Chest X-ray. View position: PA
Patient age: 31
Patient sex: M
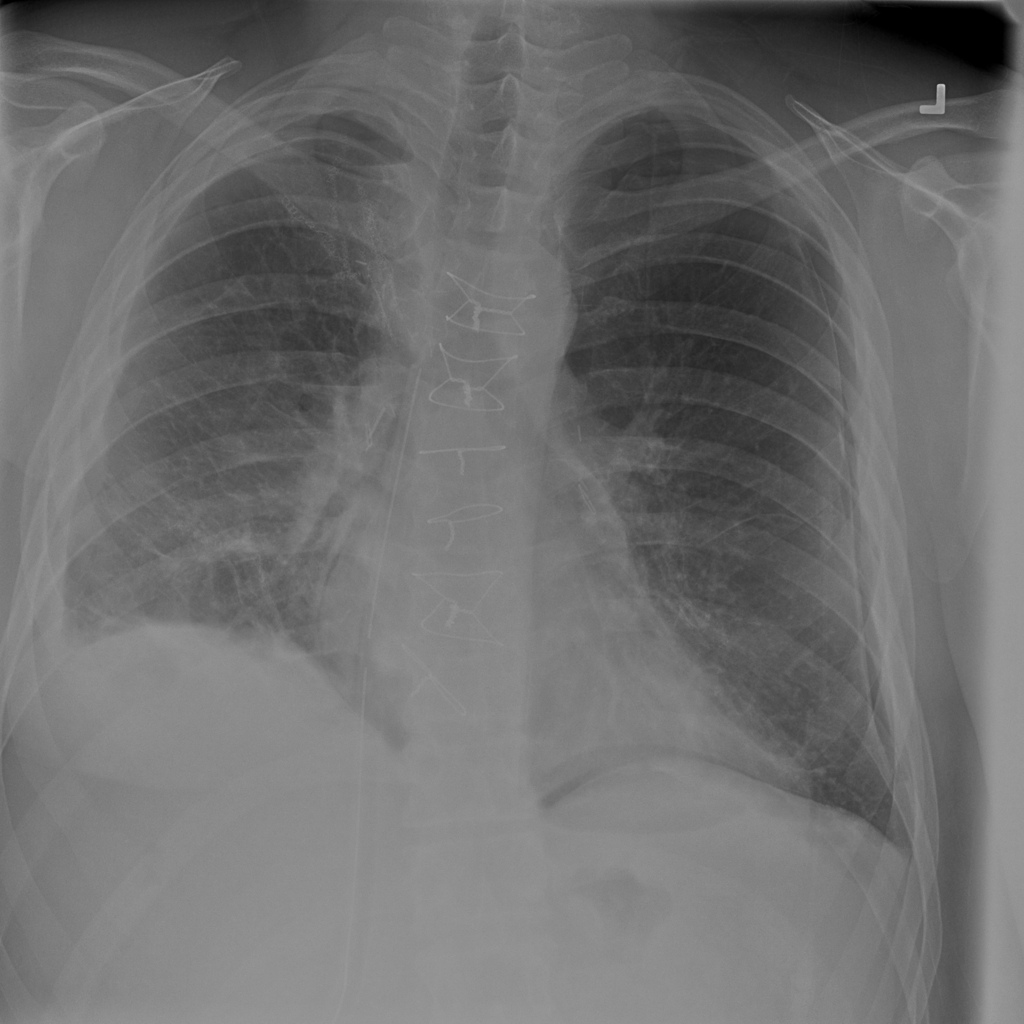
Finding: Pneumothorax